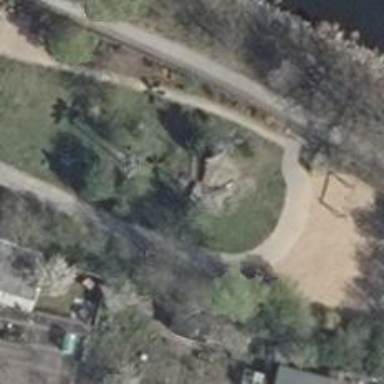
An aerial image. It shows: Playground structure.